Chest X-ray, PA view. Patient: 24 years old, sex M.
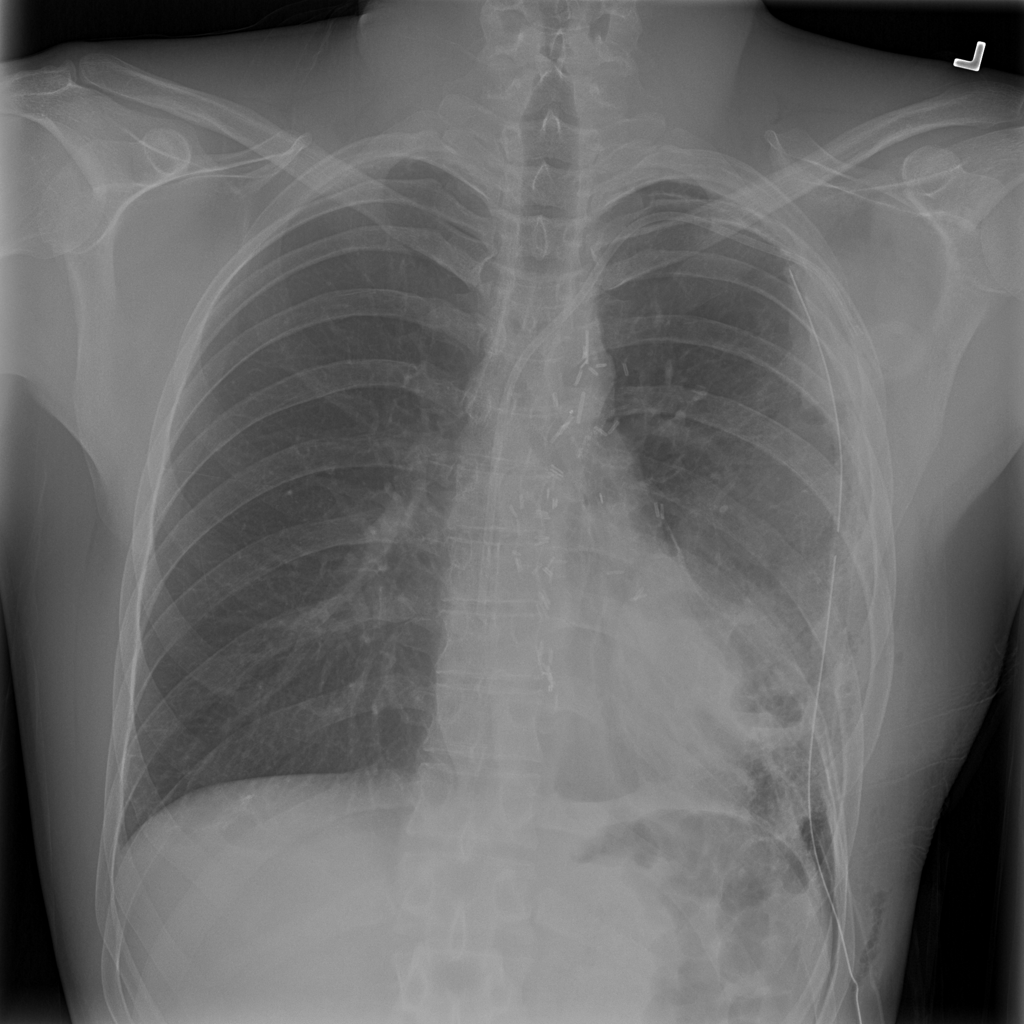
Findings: Pneumothorax